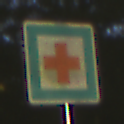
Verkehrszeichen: ErsteHilfe
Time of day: SunriseSunset
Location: Outdoor (Nature)
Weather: PartlyCloudy
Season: NotSpecified
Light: Natural